Interaction volume radius: 5 \u00c5
Interaction volume height: 20 \u00c5
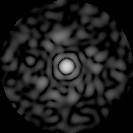
Disorder parameter: 0.8246